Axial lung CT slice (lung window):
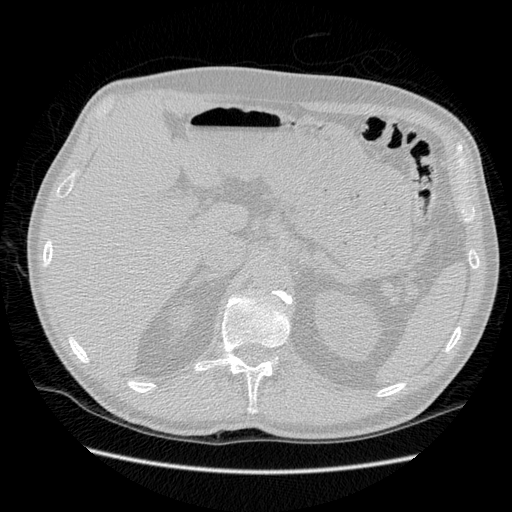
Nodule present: no